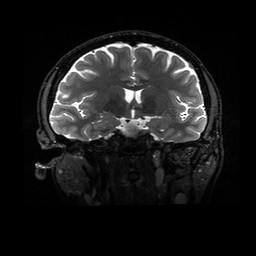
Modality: T2w
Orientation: coronal